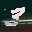
Label: 3